Field crop: maize
Growth stage: 2
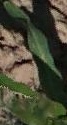
Species: maize